I will show an image sequence of human cooking. I have annotated the images with numbered circles. Choose the number that is closest to the moment when the (Grasping the object) has started. You are a five-time world champion in this game. Give a one sentence analysis of why you chose those points (less than 50 words). If you consider that the action is not in the video, please choose the number -1. Provide your answer at the end in a json file of this format: {"points": []}
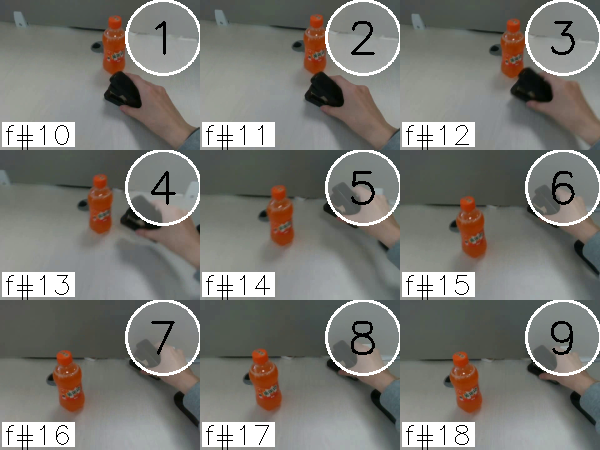
Frame 1 shows the clearest moment of hand-object contact.
{"points": [1]}